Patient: sex F, age 59
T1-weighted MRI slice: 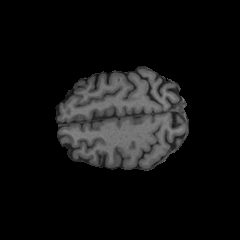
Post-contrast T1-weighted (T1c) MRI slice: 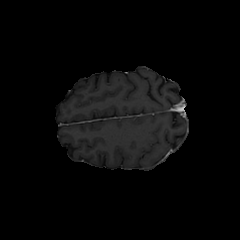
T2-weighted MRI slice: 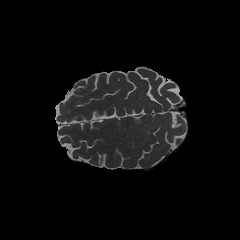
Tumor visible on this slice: no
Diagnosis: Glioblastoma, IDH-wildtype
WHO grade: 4